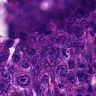
Metastatic tissue present: yes